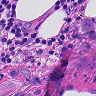
Metastatic tissue present: yes